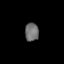
Tissue: lung
Cell type: Epithelial cells
Senescence score: 0.145
Nuclear area (px): 245
Mean DAPI intensity: 111.722